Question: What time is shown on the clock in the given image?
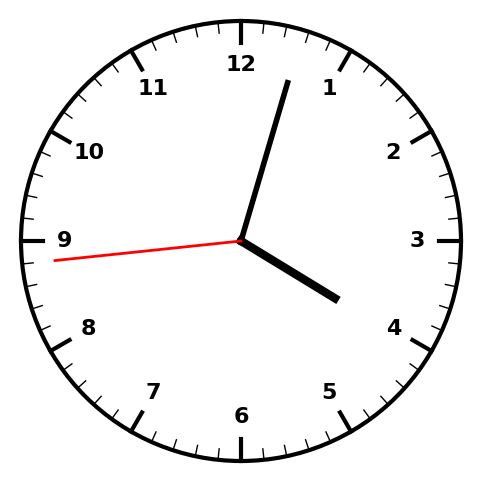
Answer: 04:02:44